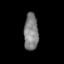
Tissue: skin
Cell type: Epithelial cells
Senescence score: 0.2838
Nuclear area (px): 523
Mean DAPI intensity: 127.803